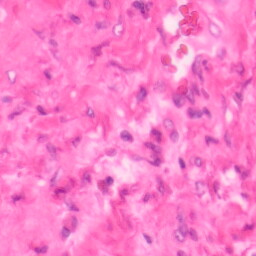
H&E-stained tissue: Colon